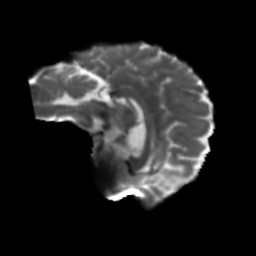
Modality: T2w
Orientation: sagittal
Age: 50
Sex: female
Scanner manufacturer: siemens
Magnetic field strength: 3 T
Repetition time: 5.47 s
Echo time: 0.0854 s